Chest X-ray:
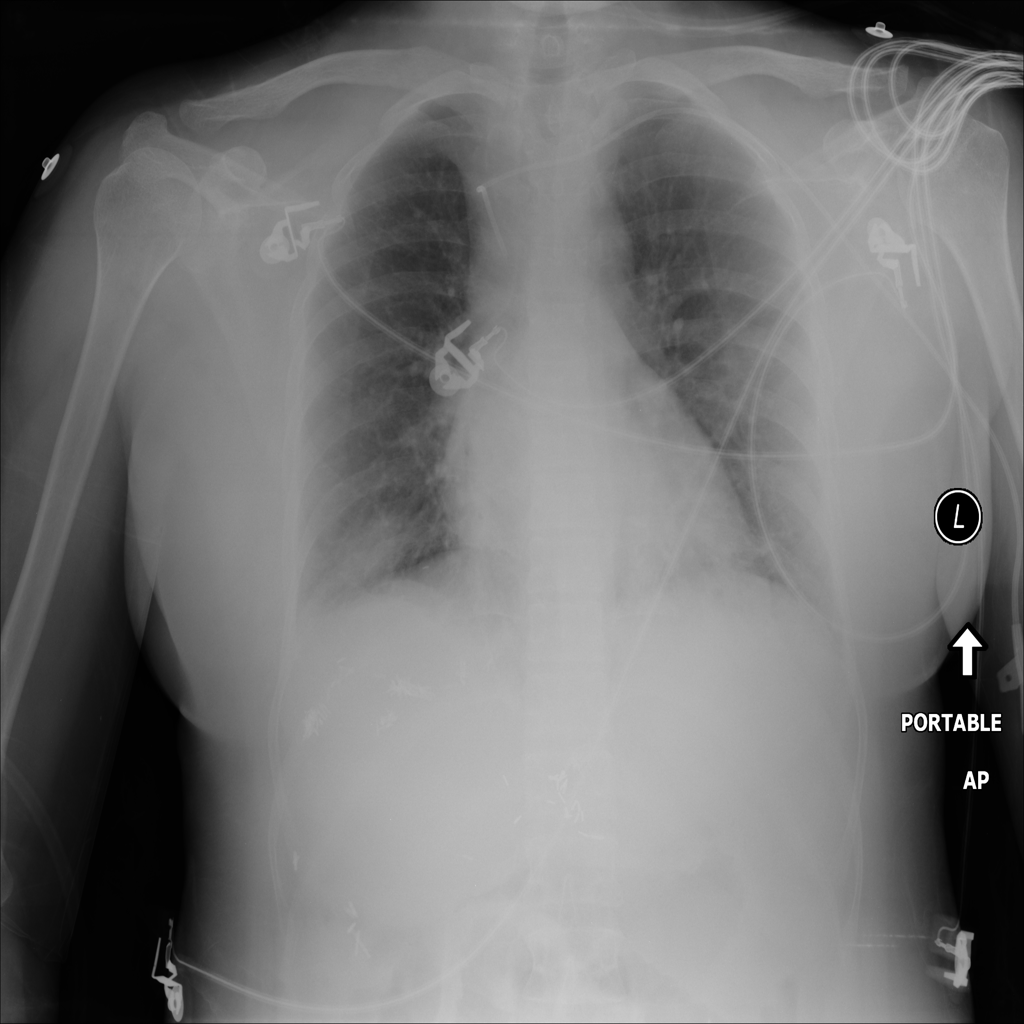
Findings: Consolidation, Effusion
No abnormal finding: no